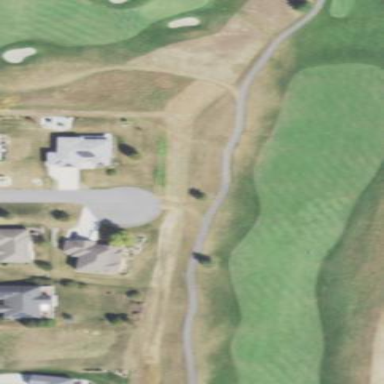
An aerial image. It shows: Rough area in golf course.